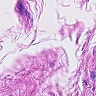
Metastatic tissue present: no